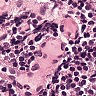
Metastatic tissue present: no